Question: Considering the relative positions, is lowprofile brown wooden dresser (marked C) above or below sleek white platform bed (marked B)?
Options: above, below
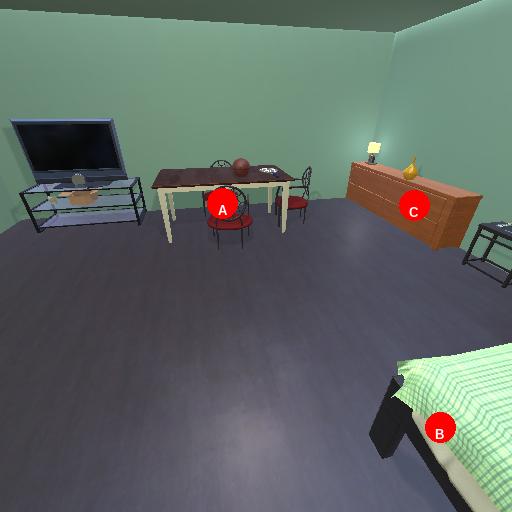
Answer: above